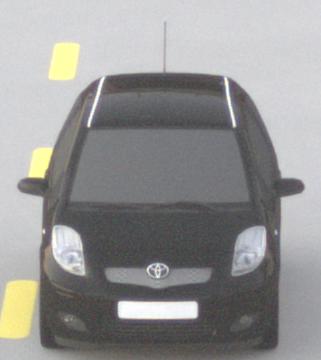
Make: Toyota
Model: Yaris 1.0
Detailed model: Yaris (XP13)
Model produced from: 2011/10
Model produced until: 2014/08
Doors: 3
Color: black
Road condition: dry road
Daytime: sunrise or sunset
Contrast: low contrast